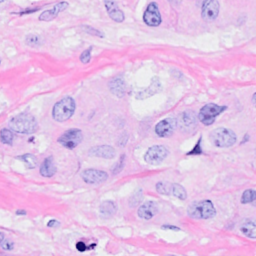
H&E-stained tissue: Breast